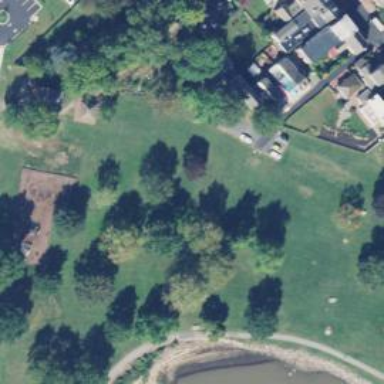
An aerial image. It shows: Lovely park for leisure and relaxation.